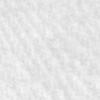
Label: no_change